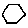
Label: hexagon